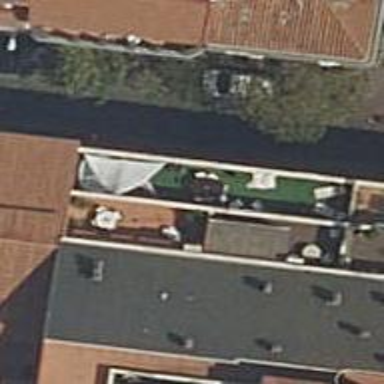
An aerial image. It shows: Nightclub.